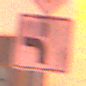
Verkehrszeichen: VerlaufVorfahrtsstrasse5
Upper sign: Vorfahrtsstrasse
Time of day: Night
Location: Outdoor (Urban)
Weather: Overcast
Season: Winter
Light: Artificial